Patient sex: F
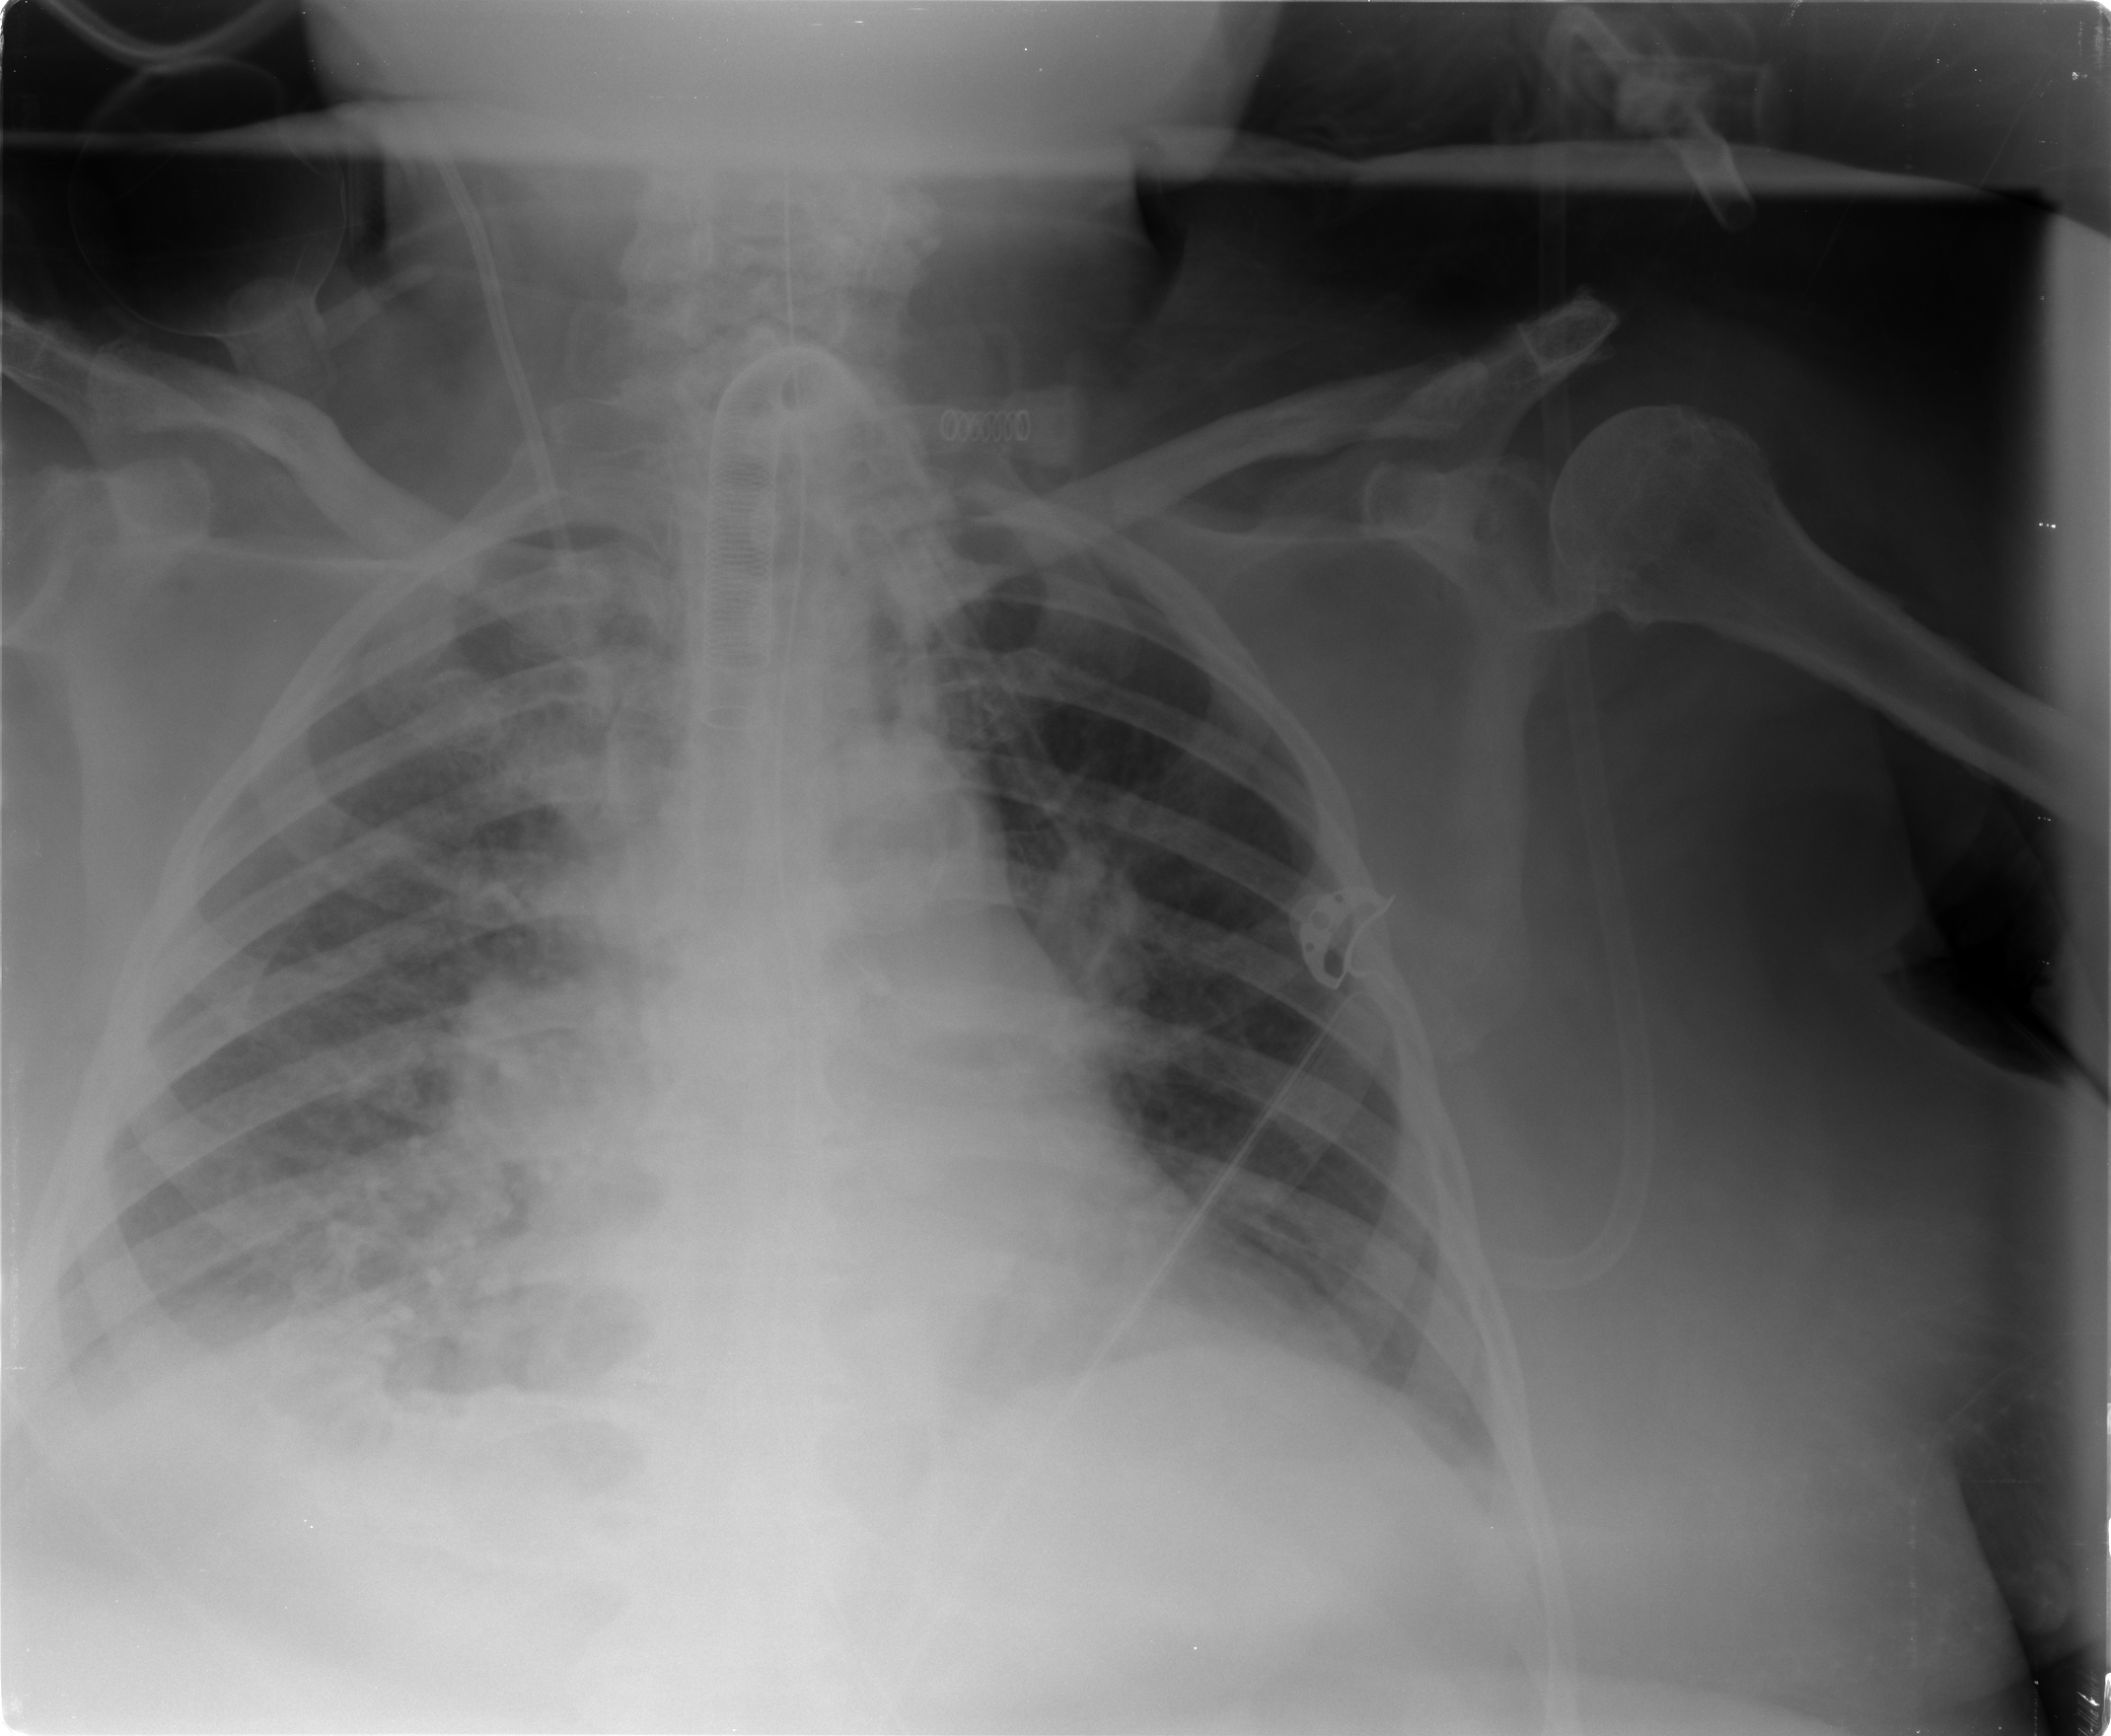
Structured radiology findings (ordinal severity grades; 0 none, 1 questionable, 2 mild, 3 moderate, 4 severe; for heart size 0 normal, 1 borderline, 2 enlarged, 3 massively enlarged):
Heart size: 2
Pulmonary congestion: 2
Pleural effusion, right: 1
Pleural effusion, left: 1
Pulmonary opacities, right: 2
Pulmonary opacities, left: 0
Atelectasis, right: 2
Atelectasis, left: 2